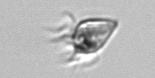
Label: Paratontonia_gracillima